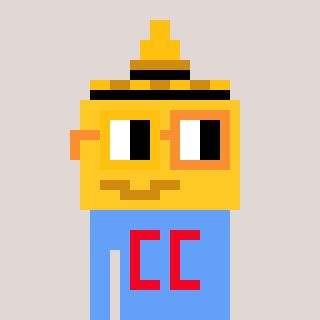
a pixel art character with square yellow and orange glasses, a mustard-shaped head and a blue-colored body on a warm background